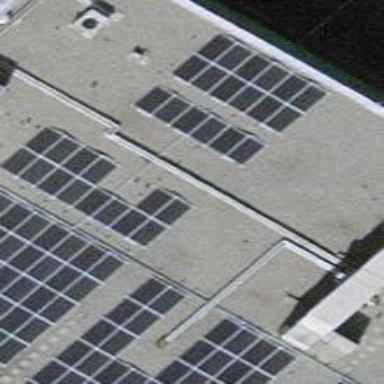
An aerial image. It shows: Solar power generator using photovoltaic panels.